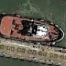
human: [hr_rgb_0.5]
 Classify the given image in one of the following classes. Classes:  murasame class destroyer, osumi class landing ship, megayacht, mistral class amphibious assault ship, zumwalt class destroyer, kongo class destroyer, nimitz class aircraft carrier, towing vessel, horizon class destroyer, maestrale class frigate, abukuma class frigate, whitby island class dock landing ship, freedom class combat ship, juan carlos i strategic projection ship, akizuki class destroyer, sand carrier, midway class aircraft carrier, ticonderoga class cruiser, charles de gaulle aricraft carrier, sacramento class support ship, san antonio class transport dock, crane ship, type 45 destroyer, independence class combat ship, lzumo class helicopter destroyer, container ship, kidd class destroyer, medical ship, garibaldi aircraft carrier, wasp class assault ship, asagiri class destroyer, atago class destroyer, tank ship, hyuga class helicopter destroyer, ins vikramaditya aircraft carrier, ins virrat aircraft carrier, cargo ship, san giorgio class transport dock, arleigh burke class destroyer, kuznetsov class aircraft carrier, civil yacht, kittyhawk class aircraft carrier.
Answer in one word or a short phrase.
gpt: Towing vessel